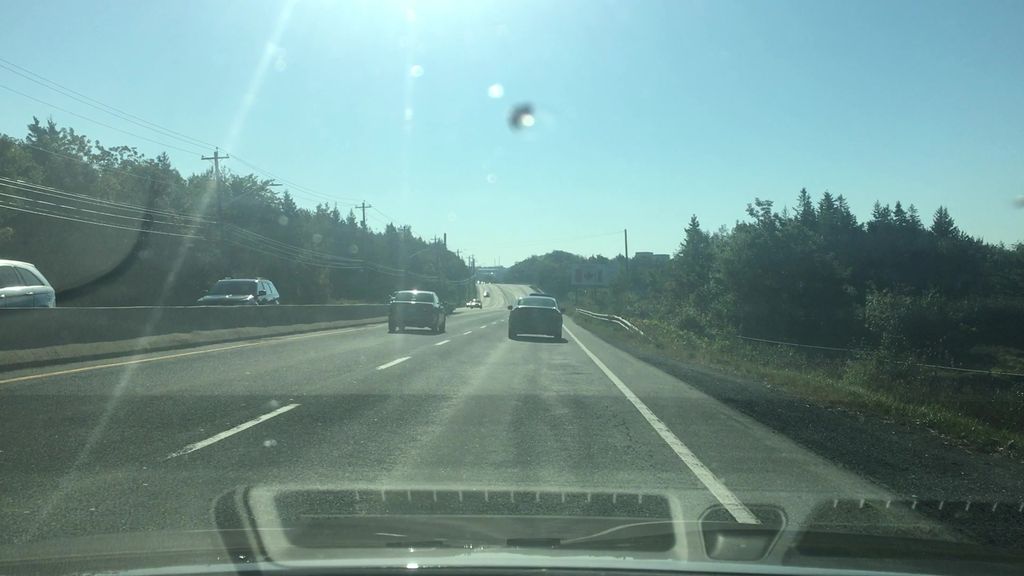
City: halifax